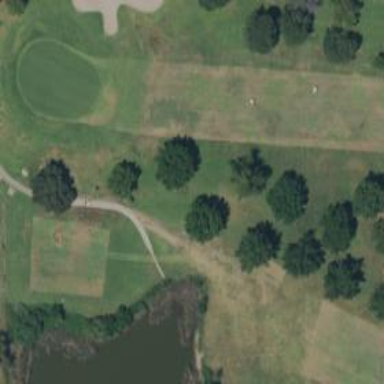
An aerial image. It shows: Path designated for golf carts.